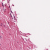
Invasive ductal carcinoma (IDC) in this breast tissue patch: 0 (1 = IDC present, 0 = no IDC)